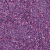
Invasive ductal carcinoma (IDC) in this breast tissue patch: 1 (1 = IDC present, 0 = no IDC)